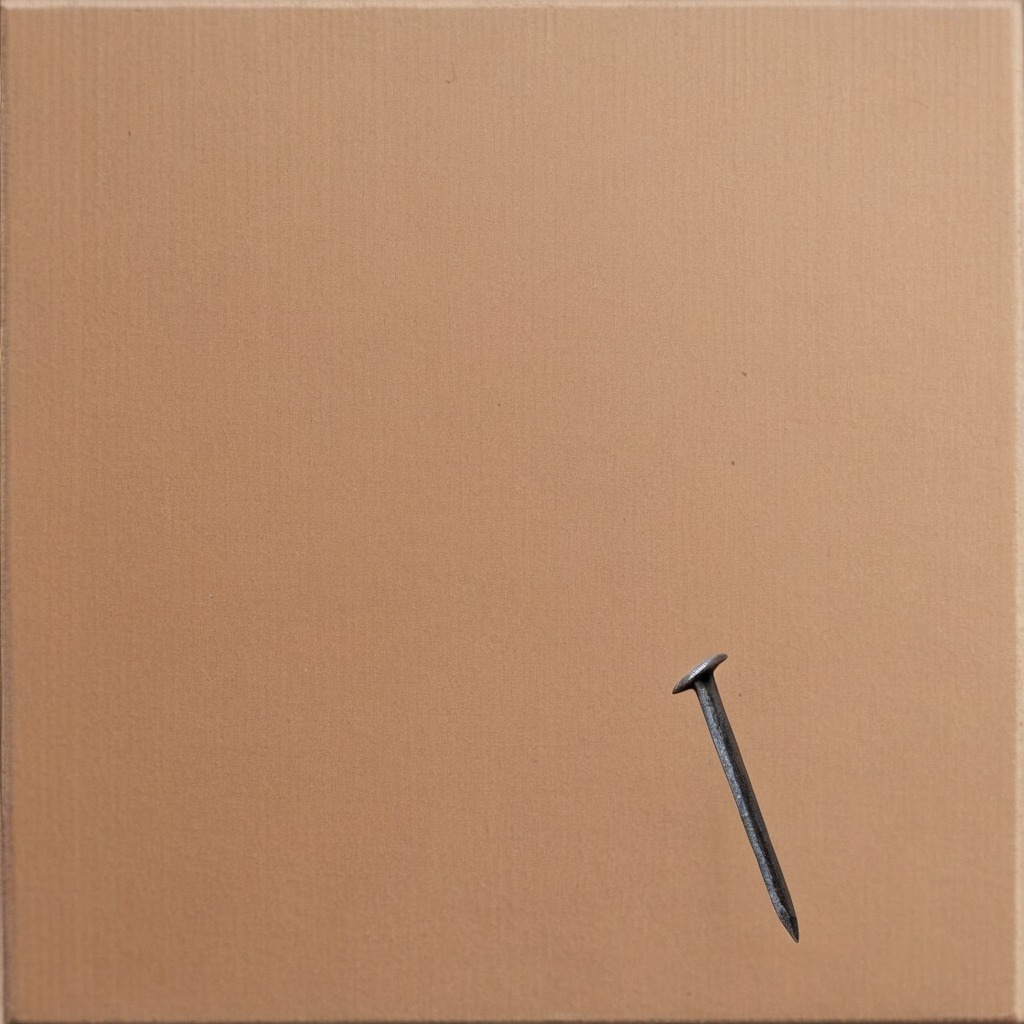
An iron nail is lying on the cardboard box surface in an outdoor workshop during daytime bright natural light soft shadows slightly creased but